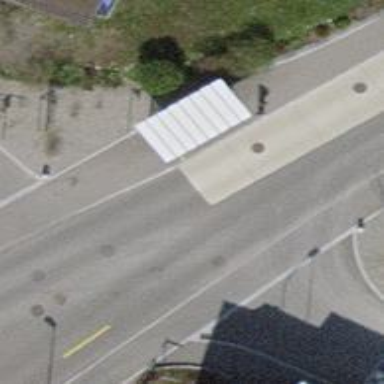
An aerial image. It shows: Platform for public transport with shelter.